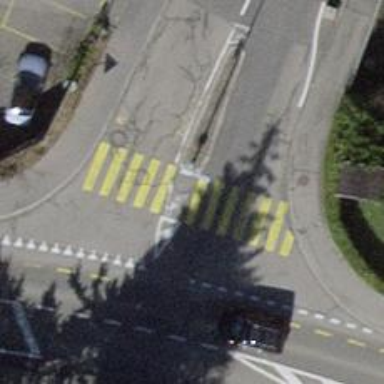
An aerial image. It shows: Marked crossing with zebra sign and island in the middle.